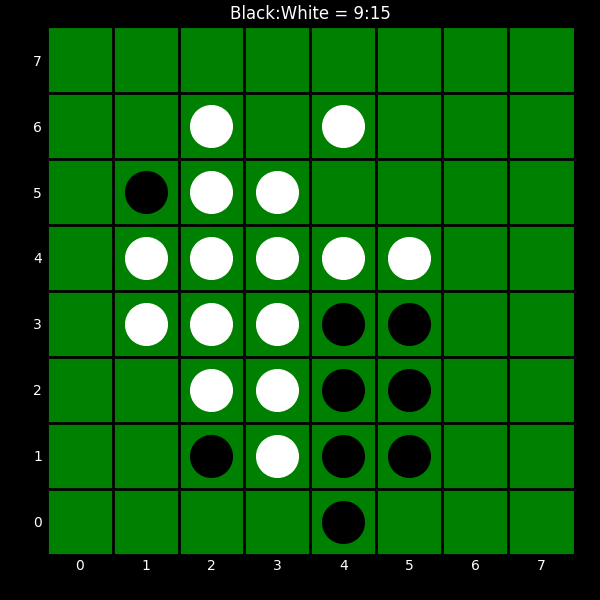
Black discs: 9
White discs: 15